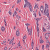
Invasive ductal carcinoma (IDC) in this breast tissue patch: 1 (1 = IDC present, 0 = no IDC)